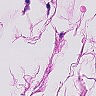
Metastatic tissue present: no